Question: I have a dataset with "Status" as one of its columns. In the status variable, the data is either "Employed" or "Left."
I want to visualize only the "Left" entries of the "Status" column.
Currently, I'm only able to visualize both "Employed" and "Left" using this code:
'''
ggplot(data=employee_data) + geom_point(aes(x=satisfaction, y=last_evaluation, color=status))
'''
If I want to isolate only those in "Left" category, how do I do that?

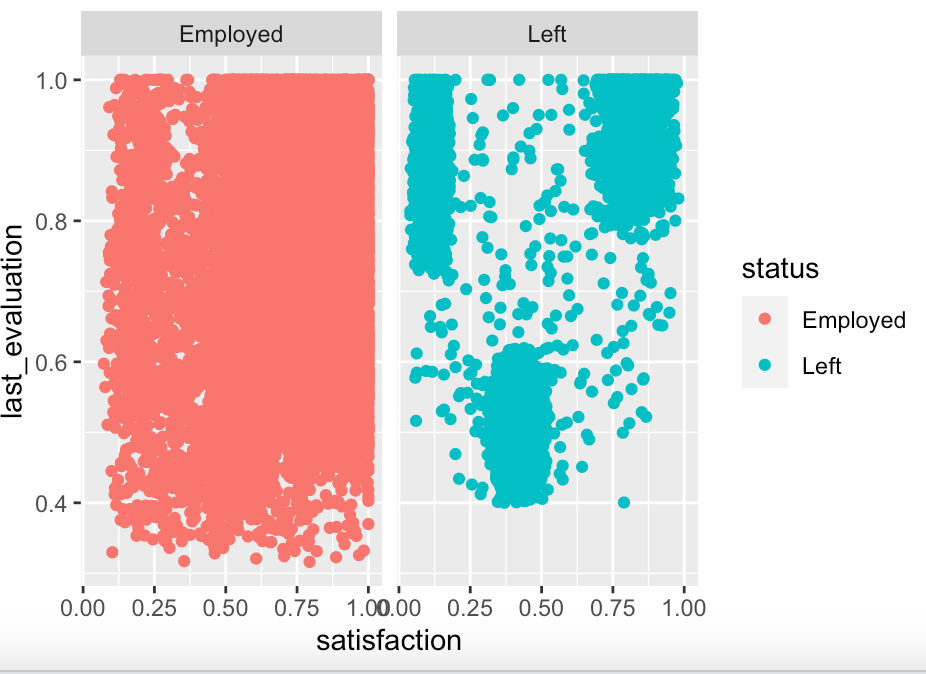
Answer: This is done with a simple filter.
'''
ggplot(data = filter(employee_data, status == "left")) +
geom_point(aes(x = satisfaction, y = last_evaluation, color = status))
'''
Using the iris dataset, you can see the output
'''
ggplot(data = filter(iris, Species == "setosa")) +
geom_point(aes(x = Petal.Width, y = Petal.Length, color = Species))
'''
<URL>